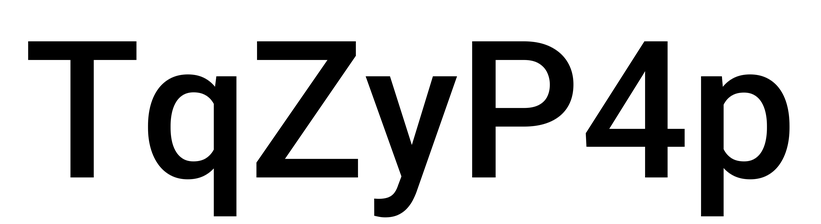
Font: Roboto_Medium